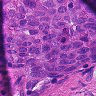
Metastatic tissue present: yes